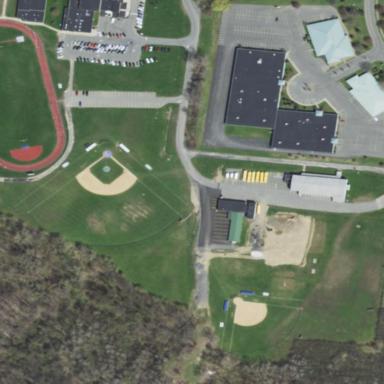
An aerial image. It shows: Baseball pitch for leisure and sports activities.